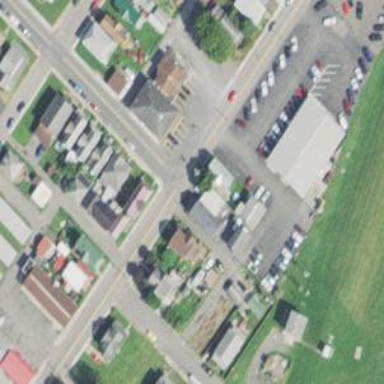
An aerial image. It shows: Alley classified as service road.